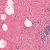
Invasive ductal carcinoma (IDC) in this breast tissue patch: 0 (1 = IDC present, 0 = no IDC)